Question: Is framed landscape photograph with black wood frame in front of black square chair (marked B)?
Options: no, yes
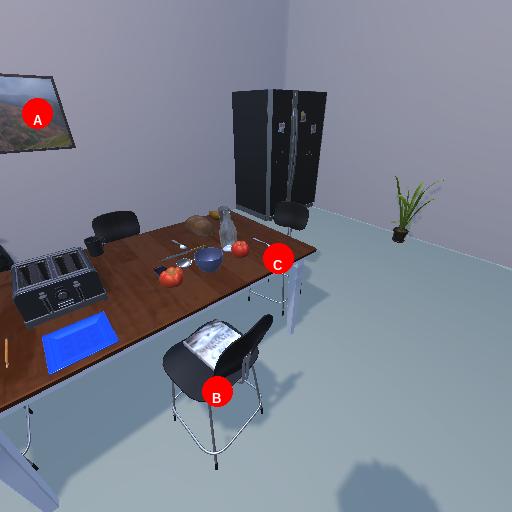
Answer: no